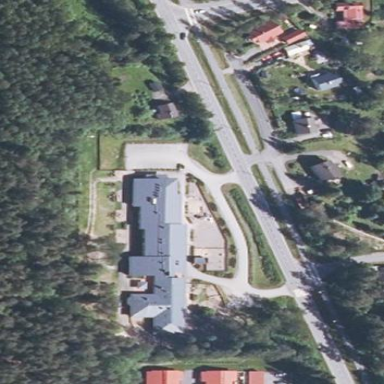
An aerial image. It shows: Kindergarten.